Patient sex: M
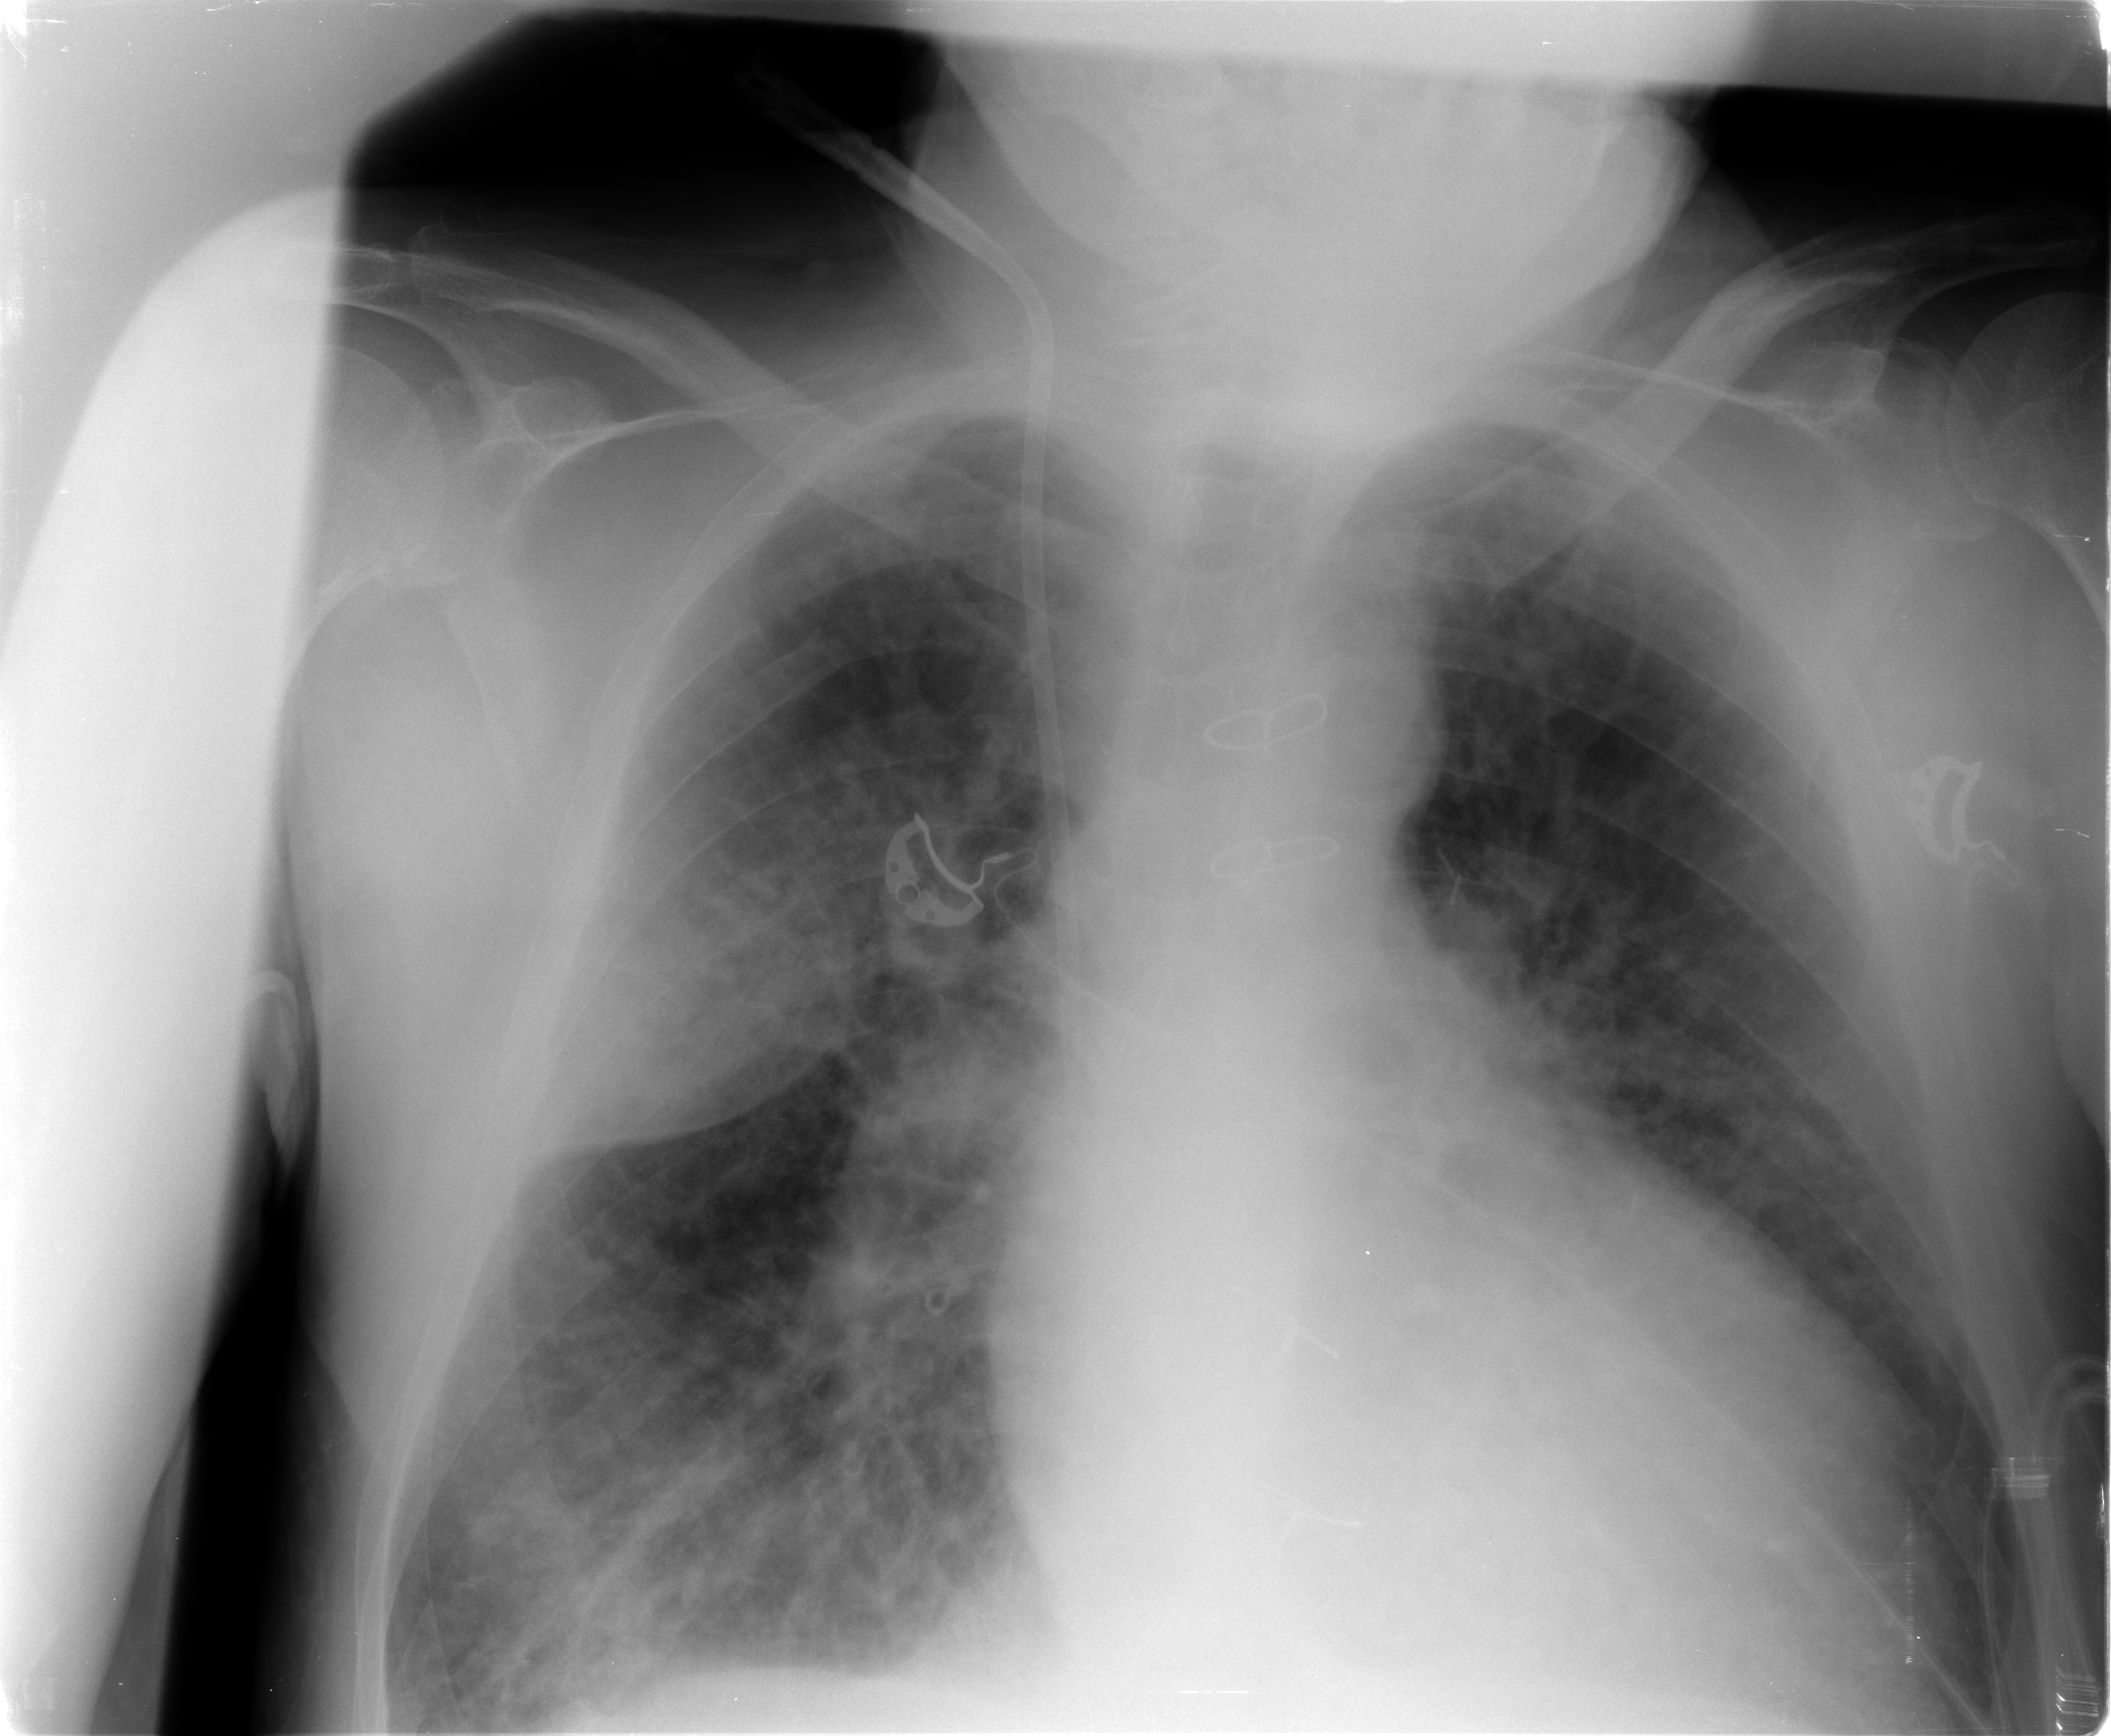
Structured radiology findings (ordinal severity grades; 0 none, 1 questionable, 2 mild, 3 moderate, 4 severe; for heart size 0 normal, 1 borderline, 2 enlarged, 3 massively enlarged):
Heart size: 2
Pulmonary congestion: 2
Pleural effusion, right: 0
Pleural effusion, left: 0
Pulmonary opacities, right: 3
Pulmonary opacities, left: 2
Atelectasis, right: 2
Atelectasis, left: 2